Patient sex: F
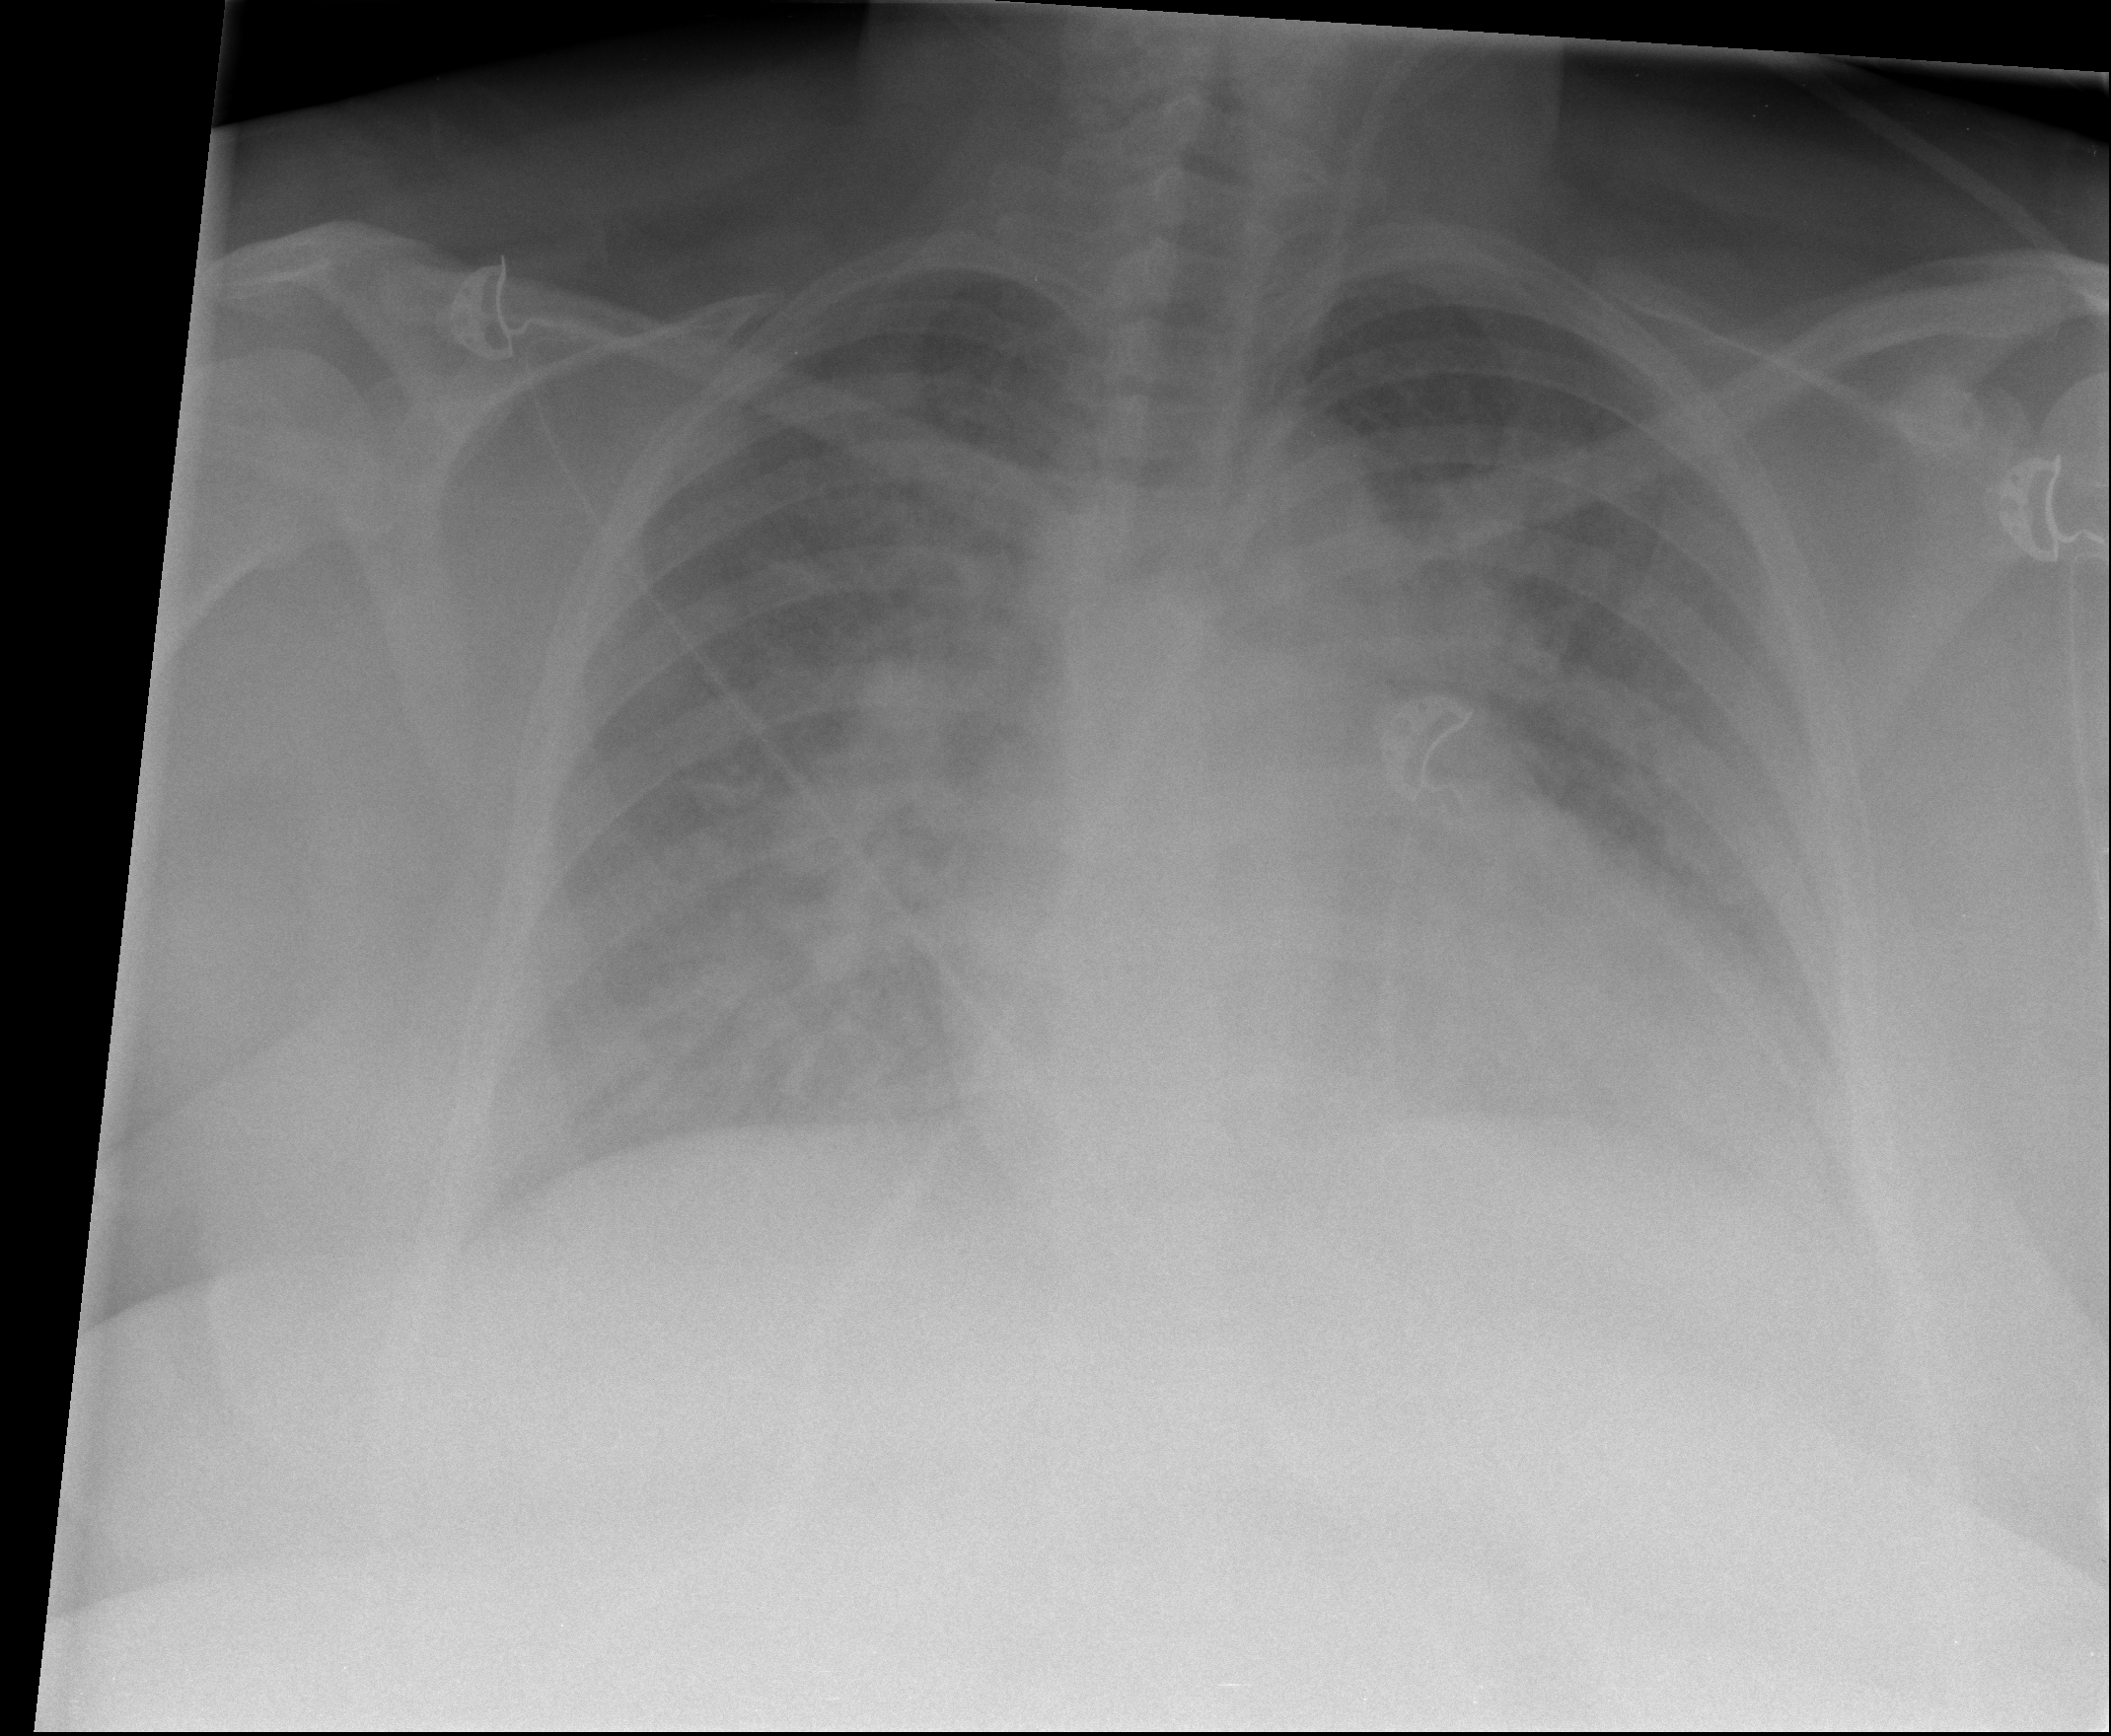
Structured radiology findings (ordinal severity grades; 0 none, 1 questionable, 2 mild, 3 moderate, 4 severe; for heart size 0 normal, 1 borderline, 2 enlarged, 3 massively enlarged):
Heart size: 2
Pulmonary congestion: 3
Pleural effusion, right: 0
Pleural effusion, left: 2
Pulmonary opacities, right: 3
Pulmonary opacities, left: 3
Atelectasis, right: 0
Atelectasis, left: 2